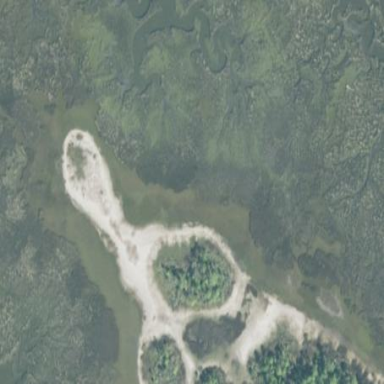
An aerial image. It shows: Saltmarsh wetland.